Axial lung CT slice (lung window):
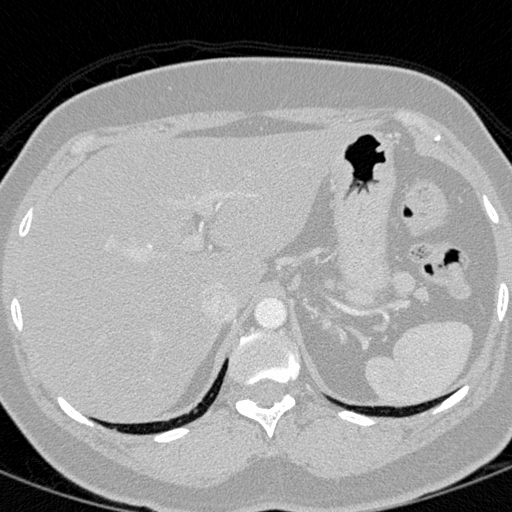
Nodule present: no